Interaction volume radius: 10 \u00c5
Interaction volume height: 45 \u00c5
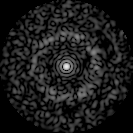
Disorder parameter: 0.8403